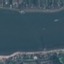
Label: River